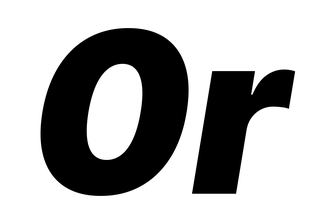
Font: Inter-Italic_Black_Italic